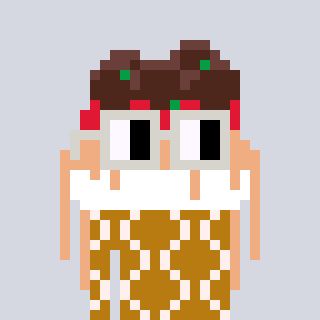
a pixel art character with square light gray glasses, a spaghetti-shaped head and a gold-colored body on a cool background